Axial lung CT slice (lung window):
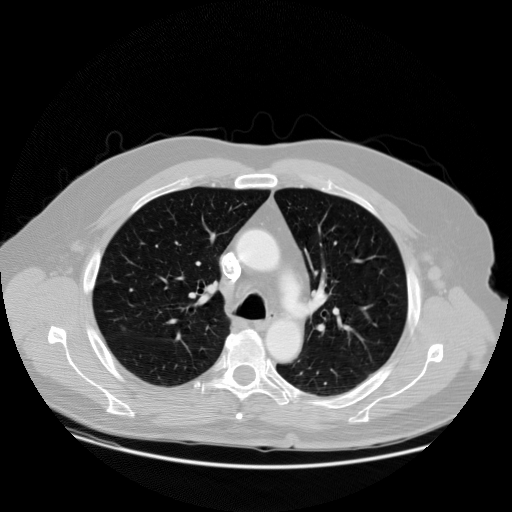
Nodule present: no